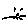
Label: cat